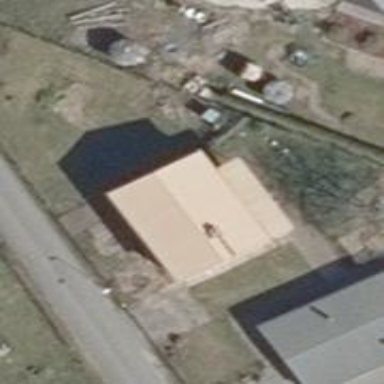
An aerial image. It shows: Part of building.